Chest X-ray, PA view. Patient: 25 years old, sex F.
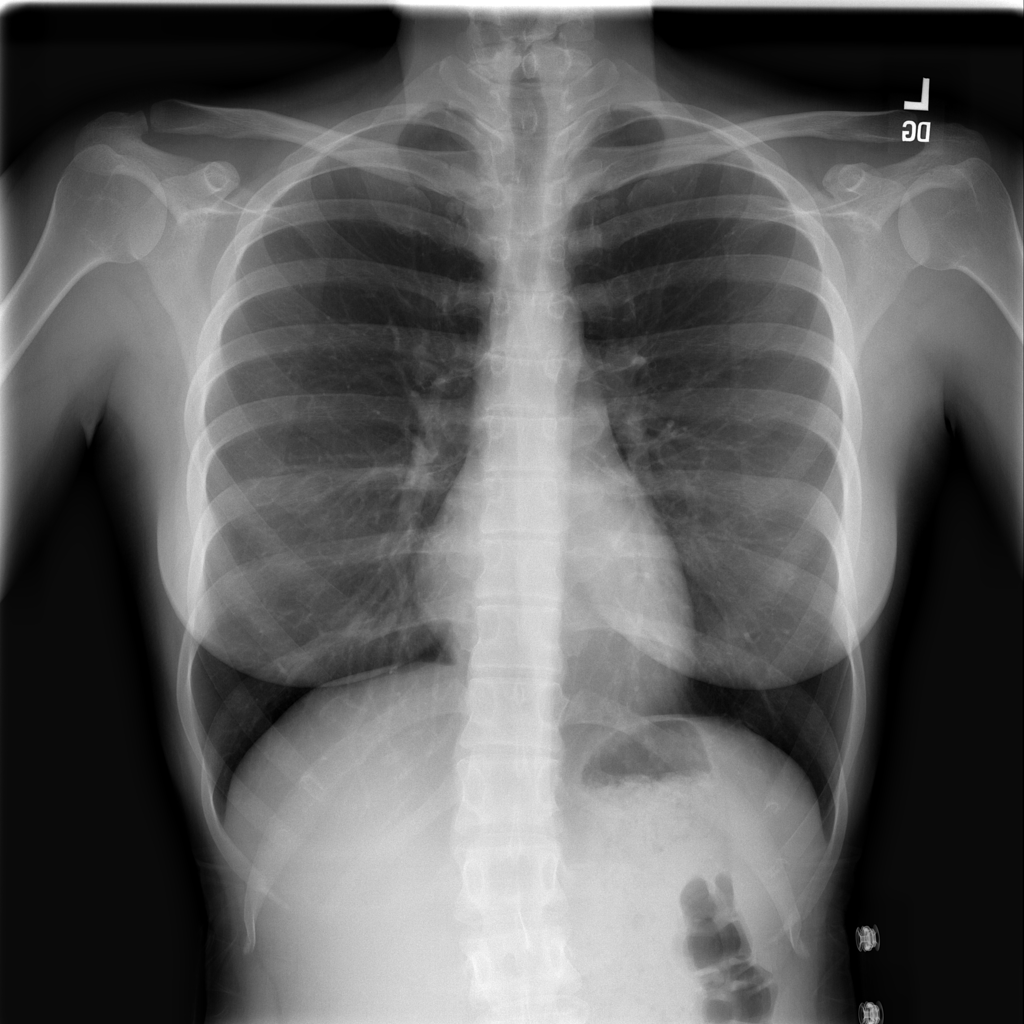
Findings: No Finding